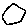
Label: hexagon